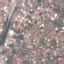
Label: Residential